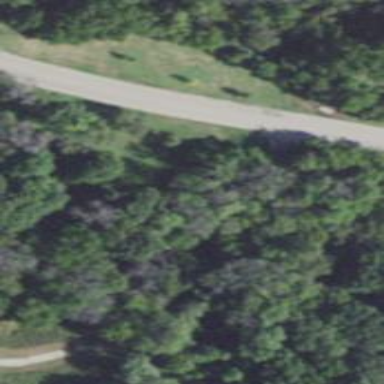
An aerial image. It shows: Path on bridge.